Question: I am trying to find bootstrap 95% confidence intervals for a small set of data, but when I try it, it says that my "list object has no attribute sample". I am not sure what list they are talking about, and how do I add that attribute?

I tried doing 1000 bootstrap samples with replacing the data each time for a very small, 9-number set of data. However, when I tried using the CreateBootstrapMeans function in In[84], it says that my "list object has no attribute 'sample'". I am not sure what this means.
I later need to use the np.percentile function to find the 95% confidence intervals, but I cannot do that until this part gets sorted out.
Please help in whatever way you can! I am also sorry if this is a stupid question, I am a beginner in coding!
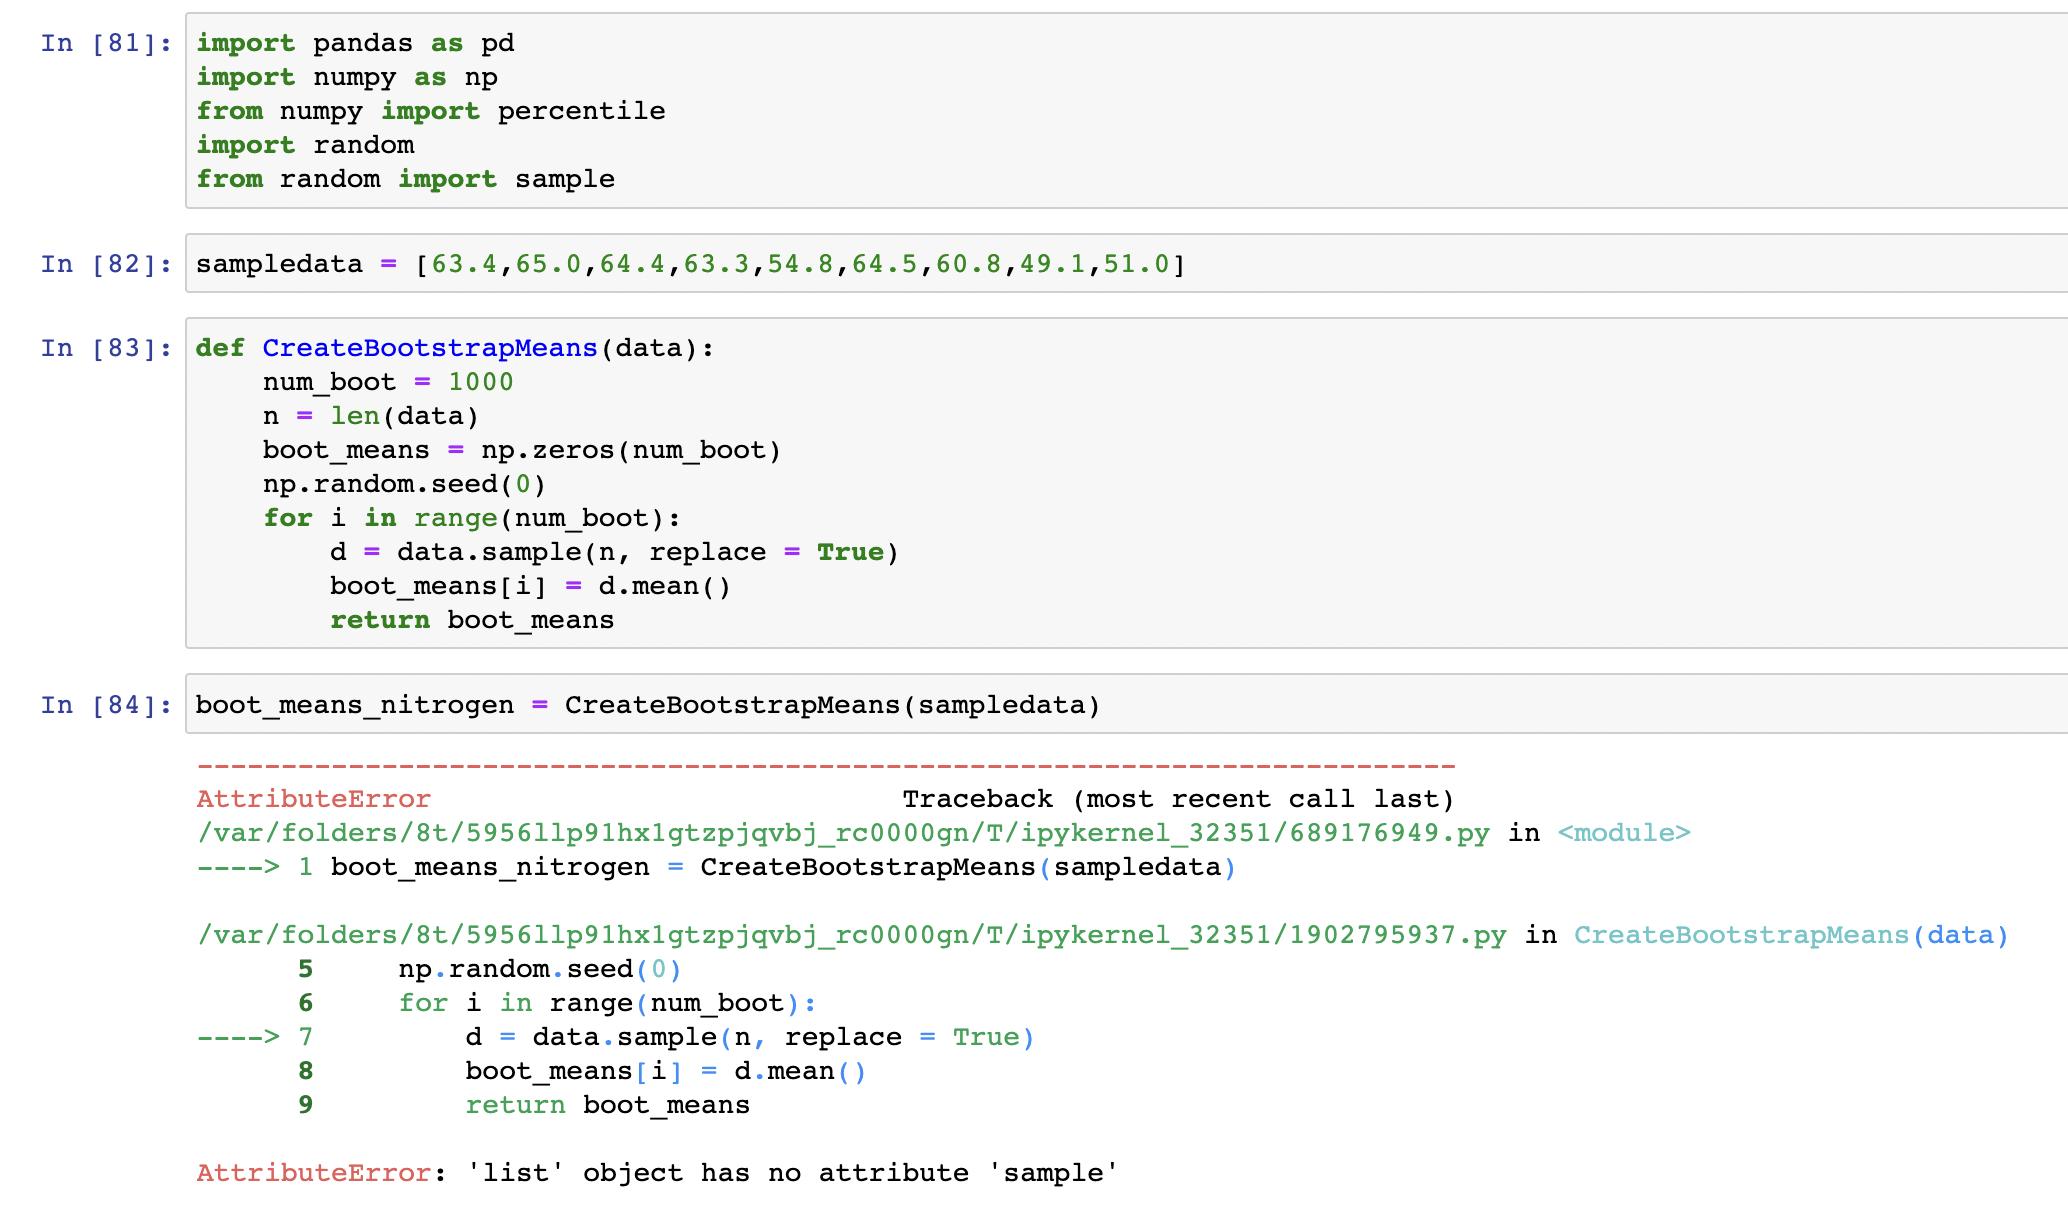
Answer: you have to replace the line where you define 'd' with:
'''
d = np.random.choice(data, n, replace=True)
'''
this because 'list' object has no method named 'sample'
EDIT:
also the 'return' has to be placed at the end of the 'for' loop and not inside it.